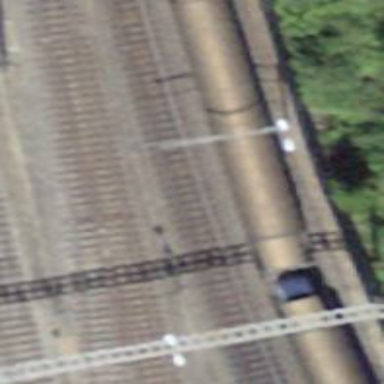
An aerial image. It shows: Rail spur service line with electrified contact lines for trains.